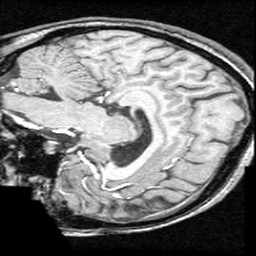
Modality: T1w
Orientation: sagittal
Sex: female
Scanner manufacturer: ge
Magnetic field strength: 1.5 T
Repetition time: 21 s
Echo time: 0.008 s